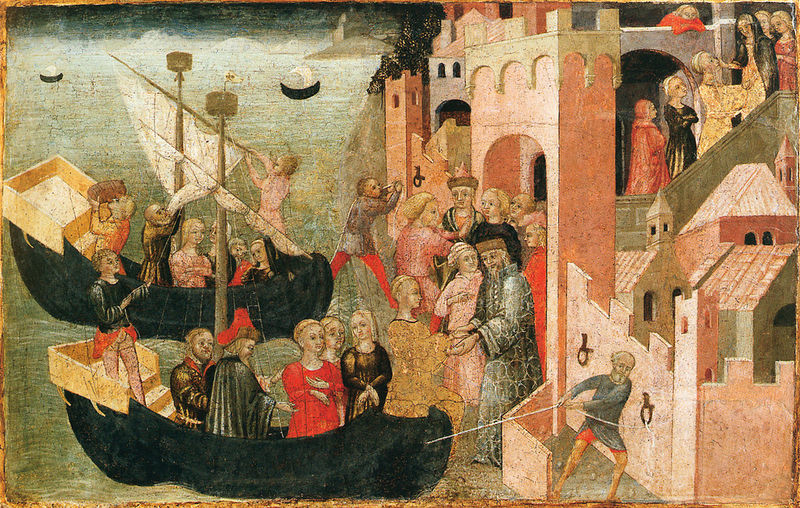
Titel: Ankunft der Helena in Troja
Institution: Frankfurt, Städelsches Kunstinstitut
Schlagwörter: gemälde, mann, meer, wasser, frauen, menschen, stadt, frau, männer, zeichnung, rot, trinken, bild, häuser, gold, gewänder, boote, handel, schiff, schiffe, segel, segelboot, venedig, segelschiff, mauer, hafen, landung, tau, treppe, wein, brot, tor, anlegen, zinnen, kirchen, burg, ringe, kanu, fass, besuch, mittelalter, kapelle, hochzeit, königin, fresko, fässer, ankunft, begrüßung, gondel, wanten, boat, boats, sail, ship, ships